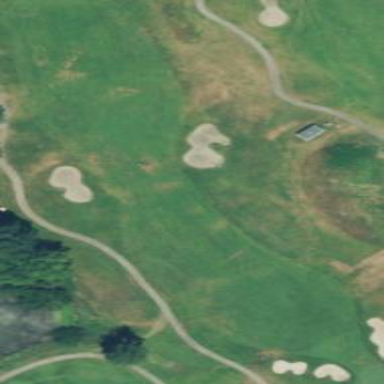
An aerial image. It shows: Well-maintained mown grass area used as golf fairway.